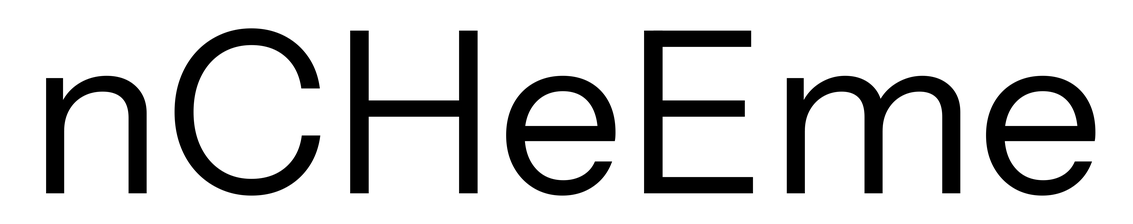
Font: InstrumentSans_Regular